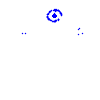
Particle: proton